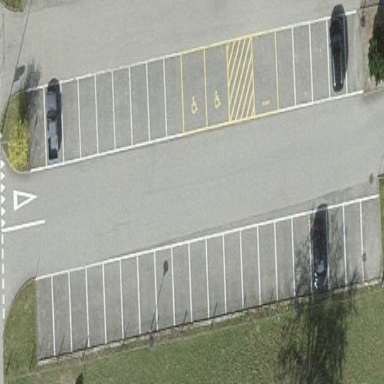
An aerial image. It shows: Parking area with surface.